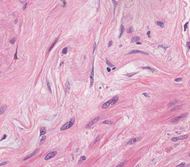
Tumor epithelial tissue: no
Tumor-associated stroma tissue: yes
Normal tissue: no